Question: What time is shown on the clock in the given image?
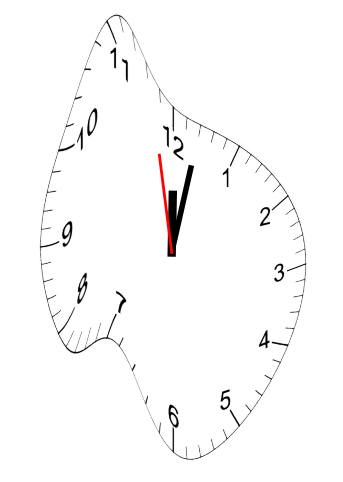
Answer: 12:01:58